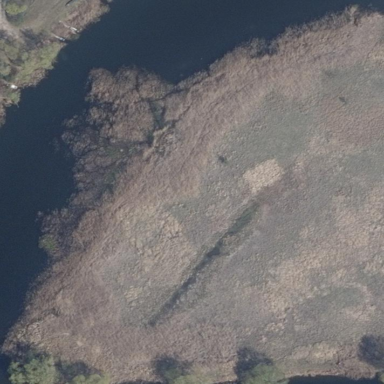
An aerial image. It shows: Reedbed wetland area.